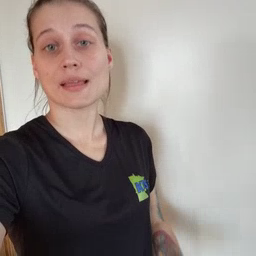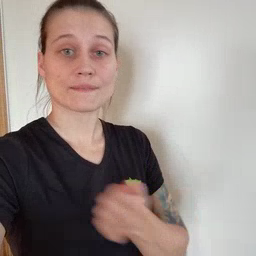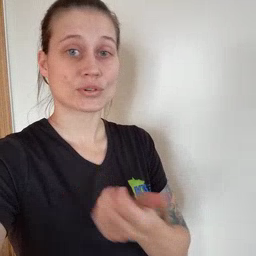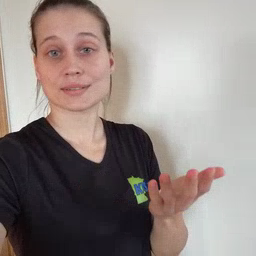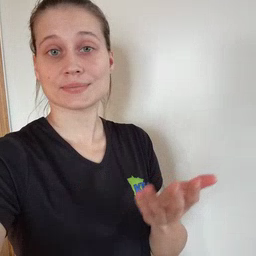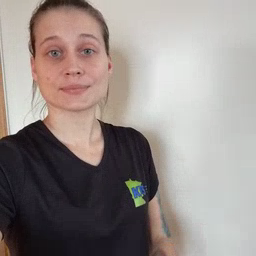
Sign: every